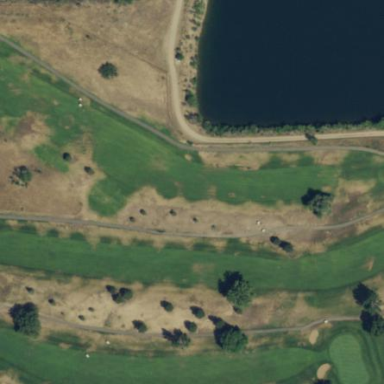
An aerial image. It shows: Rough area on grassy golf course.